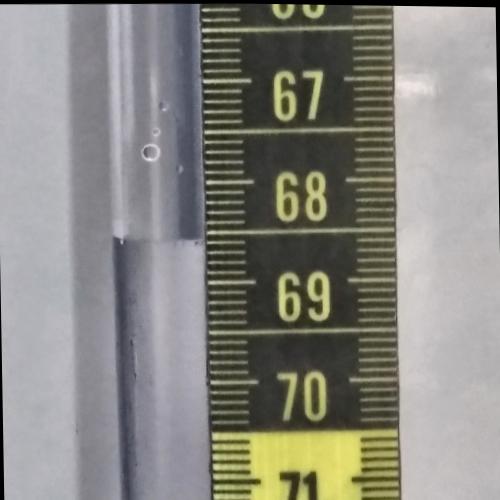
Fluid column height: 68.6 cm